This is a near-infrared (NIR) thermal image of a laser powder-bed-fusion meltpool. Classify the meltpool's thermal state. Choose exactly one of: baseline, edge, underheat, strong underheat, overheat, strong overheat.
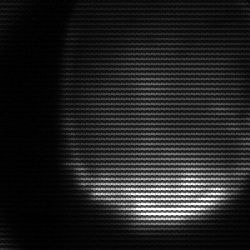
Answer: edge